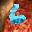
Label: 6